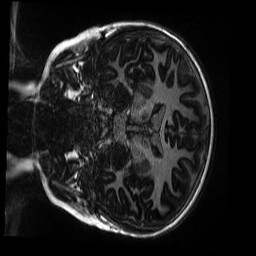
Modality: MP2RAGE
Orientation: coronal
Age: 9
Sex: female
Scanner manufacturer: siemens
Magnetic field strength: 3 T
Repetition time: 4 s
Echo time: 0.00303 s